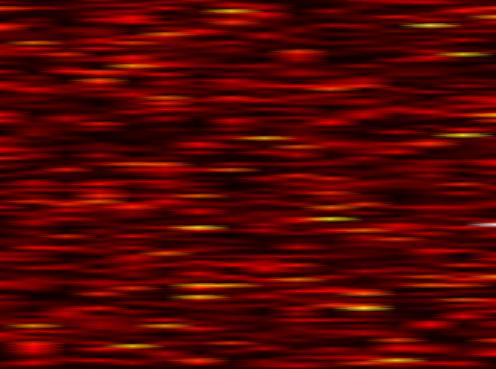
Label: OFDM